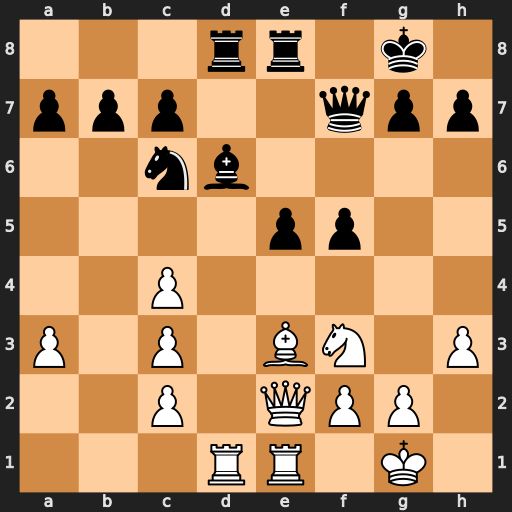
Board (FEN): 3rr1k1/ppp2qpp/2nb4/4pp2/2P5/P1P1BN1P/2P1QPP1/3RR1K1
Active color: w
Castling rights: -
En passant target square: -
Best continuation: Ng5 Qg6 c5